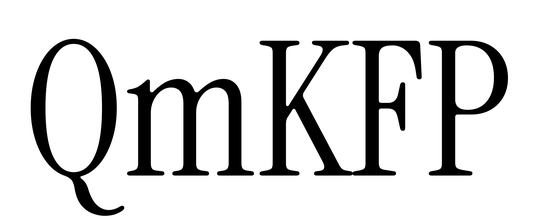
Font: InstrumentSerif-Regular